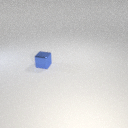
small blue metal cube